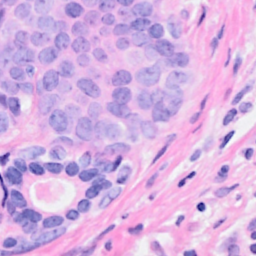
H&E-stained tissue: Breast